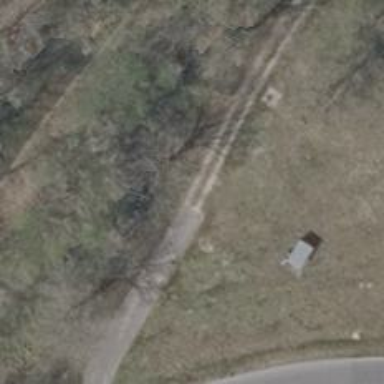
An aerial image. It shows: Path on the ground.